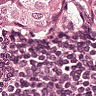
Metastatic tissue present: yes